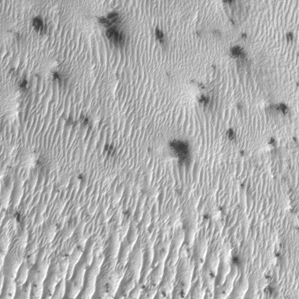
Label: frost